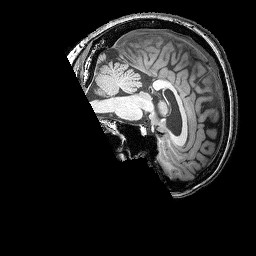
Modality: T1w
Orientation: sagittal
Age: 68
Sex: female
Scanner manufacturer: siemens
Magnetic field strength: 3 T
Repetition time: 2.25 s
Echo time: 0.00415 s